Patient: sex F, age 86
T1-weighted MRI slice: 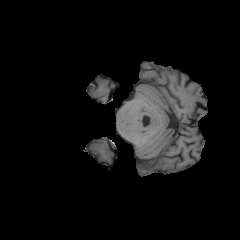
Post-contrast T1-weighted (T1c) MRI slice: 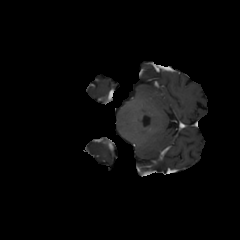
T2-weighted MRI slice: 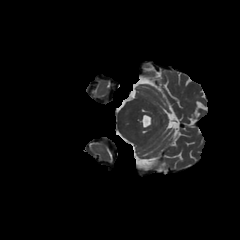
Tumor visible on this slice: no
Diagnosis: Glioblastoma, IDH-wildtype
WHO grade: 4